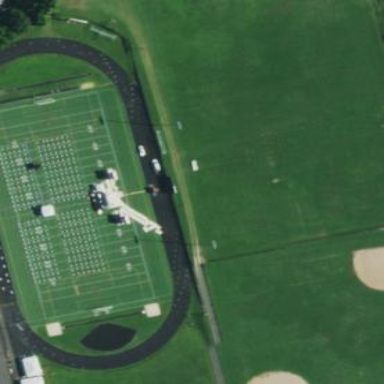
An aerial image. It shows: American football pitch.